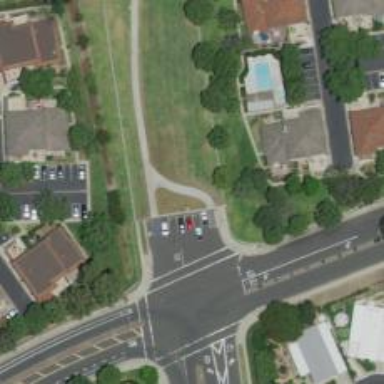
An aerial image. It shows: Cycleway.